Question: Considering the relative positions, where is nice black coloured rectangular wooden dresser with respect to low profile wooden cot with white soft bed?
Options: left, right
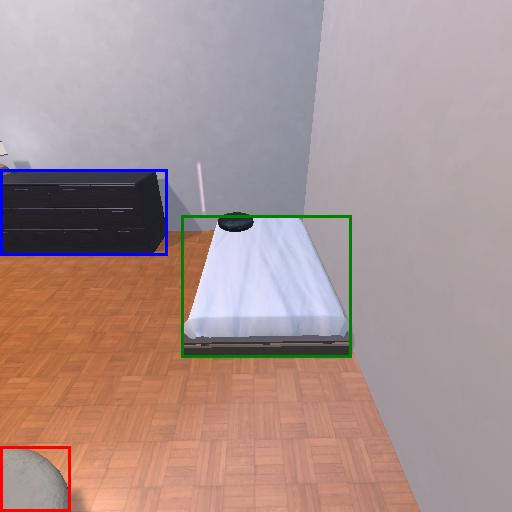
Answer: left